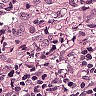
Metastatic tissue present: yes